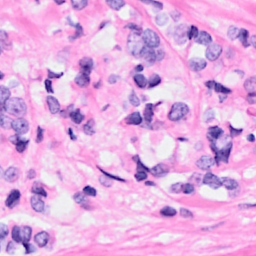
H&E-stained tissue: Breast